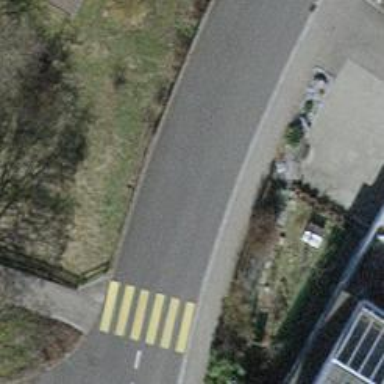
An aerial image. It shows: Tertiary road with asphalt surface and sidewalk on the left.